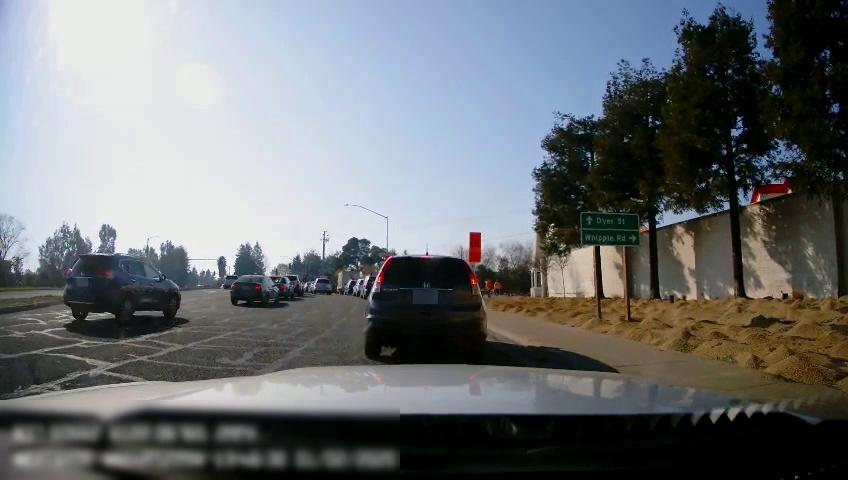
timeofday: Dusk/Dawn/Twilight
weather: Sunny
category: Drivable Space
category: Drivable Space
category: Vehicles | Car
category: Vehicles | SUV
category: Vehicles | SUV
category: Vehicles | SUV
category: Vehicles | Car
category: Vehicles | SUV
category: Vehicles | SUV
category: Vehicles | SUV
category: Vehicles | SUV
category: Vehicles | SUV
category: Vehicles | Truck
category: Vehicles | SUV
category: Pedestrians
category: Pedestrians
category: Traffic | Signs
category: Traffic | Signs